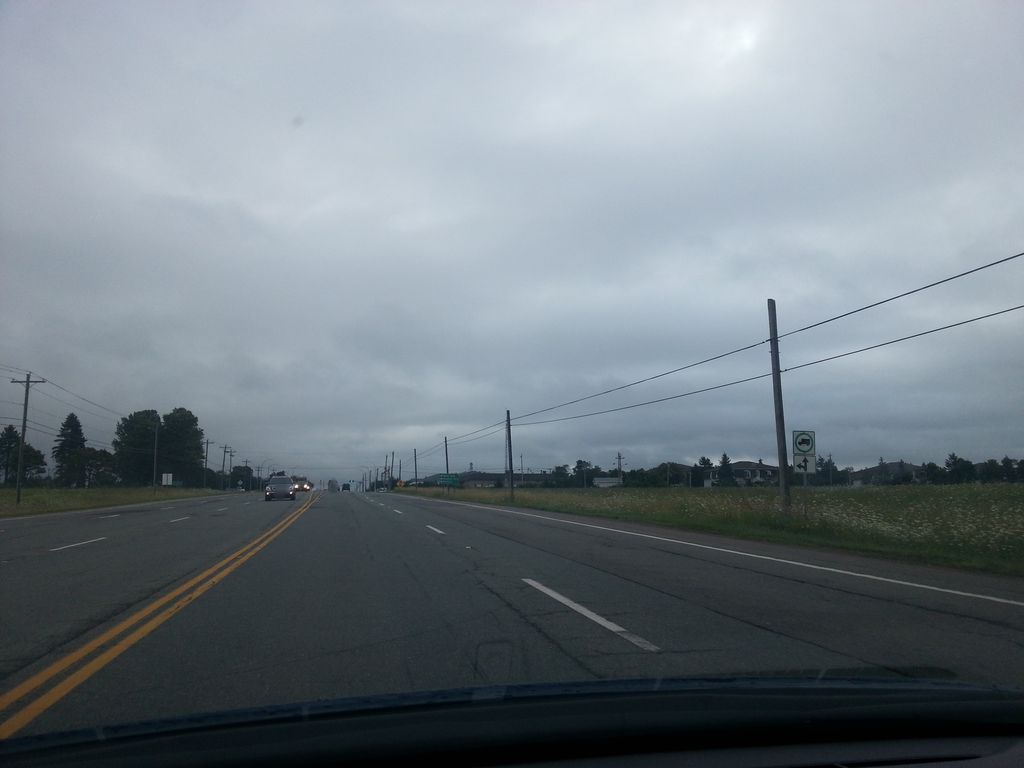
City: charlottetown